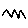
Label: zigzag